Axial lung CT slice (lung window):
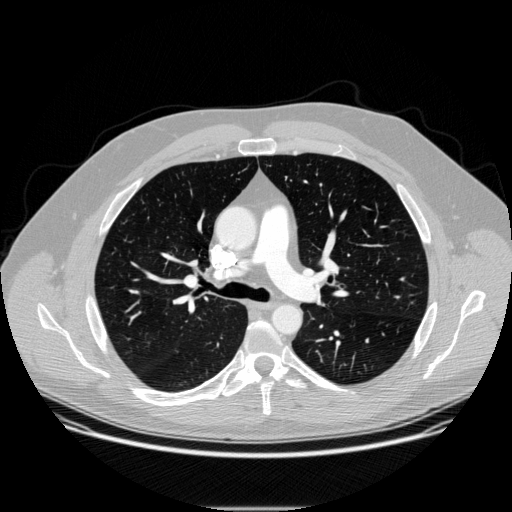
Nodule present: no